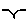
Label: bird